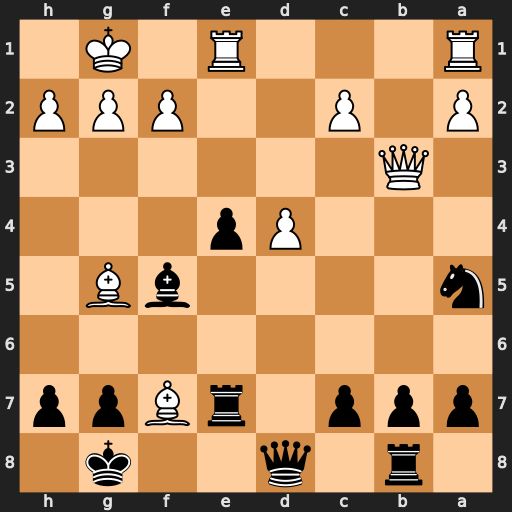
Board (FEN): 1r1q2k1/ppp1rBpp/8/n4bB1/3Pp3/1Q6/P1P2PPP/R3R1K1
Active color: b
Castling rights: -
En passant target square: -
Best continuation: Rxf7 Qxf7+ Kxf7 Bxd8 Rxd8